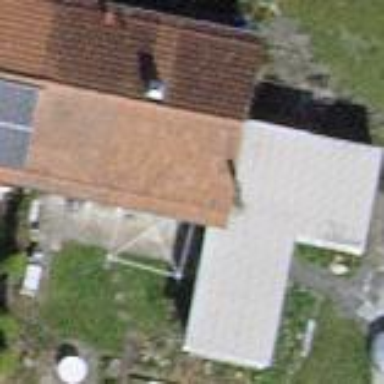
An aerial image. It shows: Building with tile roof.